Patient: sex M, age 48
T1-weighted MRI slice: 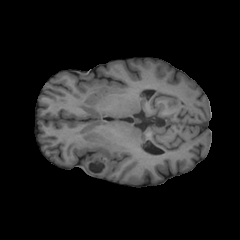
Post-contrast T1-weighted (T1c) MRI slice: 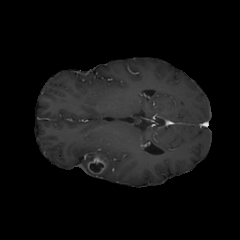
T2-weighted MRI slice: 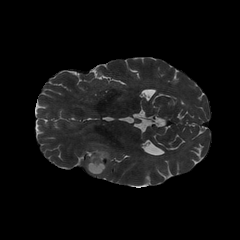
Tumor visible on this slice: yes
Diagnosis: Glioblastoma, IDH-wildtype
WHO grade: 4